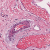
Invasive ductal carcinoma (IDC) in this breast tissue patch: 0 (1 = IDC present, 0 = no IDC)